【题型】解答题　【知识点】立体几何　【难度】medium
如图，在直三棱柱 \(ABC - A'B'C'\) 中，\(AB \perp AC\)，\(AC = AB = 2\)，\(AA' = 2\sqrt{2}\)，点 \(D\) 是棱 \(AA'\) 的中点。

\noindent
(1) 求证：平面 \(CDB' \perp\) 平面 \(CBB'C'\)；\\
(2) 求点 \(C'\) 到平面 \(CDB'\) 的距离以及三棱锥 \(C' - CDB'\) 的体积。

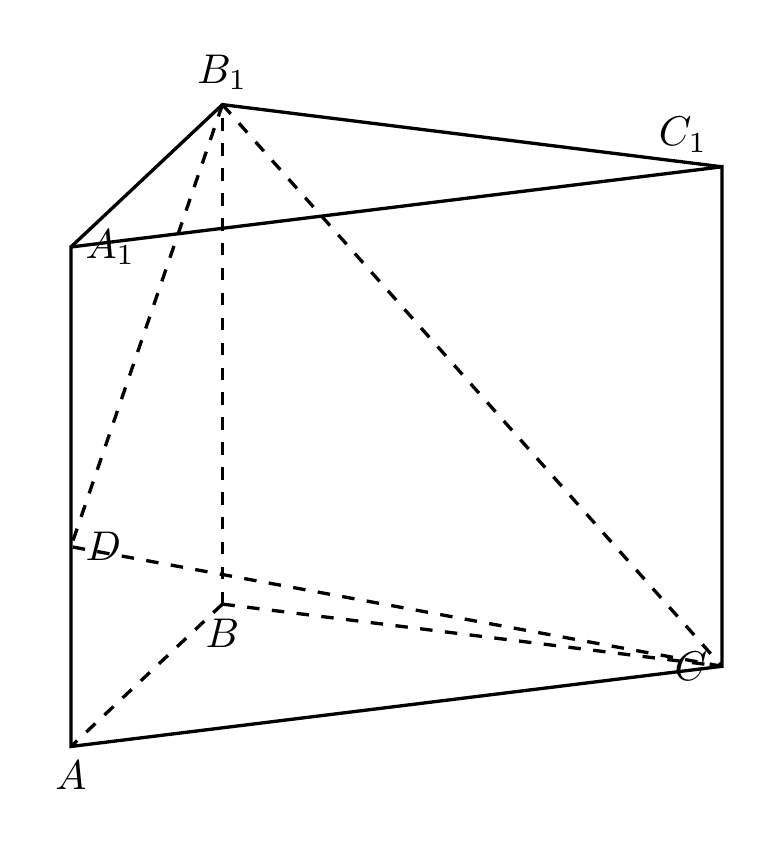
【解答】
\textbf{【答案】} (1) 证明见详解；\quad (2) \(2\)；\(\dfrac{4\sqrt{2}}{3}\)

\vspace{0.3cm}
\noindent
\textbf{【分析】} (1) 利用面面垂直的判定定理进行证明；(2) 利用等体积法求解即可。

\vspace{0.3cm}
\noindent
\textbf{【解答】}

\vspace{0.3cm}
\noindent
(1) 证明：

\noindent
连接 \(BC' \cap B'C = M\)，取 \(BC\) 的中点 \(N\)，连接 \(AN\)，\(MN\)，\(\because AB = AC\)，\(\therefore AN \perp BC\)，\\
\(\because\) 在直三棱柱 \(ABC - A'B'C'\) 中，平面 \(ABC \perp\) 平面 \(CBB'C'\)，平面 \(ABC \cap\) 平面 \(CBB'C' = BC\)，\(AN \subset\) 平面 \(ABC\)，\\
\(\therefore AN \perp\) 平面 \(CBB'C'\)，\(\because M\)，\(N\) 分别为 \(BC'\)，\(BC\) 的中点，\(\therefore MN \parallel BB'\)，且 \(MN = \dfrac{1}{2}BB'\)，\\
\(\because\) 点 \(D\) 是棱 \(AA'\) 的中点，\(\therefore AD \parallel BB'\)，且 \(AD = \dfrac{1}{2}BB'\)，\(\therefore AD \parallel MN\) 且 \(AD = MN\)，\(\therefore\) 四边形 \(ADMN\) 是平行四边形，\\
\(\therefore AN \parallel MD\)，\(\therefore MD \perp\) 平面 \(CBB'C'\)，\(\because MD \subset\) 平面 \(CDB'\)，\(\therefore\) 平面 \(CDB' \perp\) 平面 \(CBB'C'\)；

\vspace{0.3cm}
\noindent
(2) \(\because AB \perp AC\)，\(AC = AB = 2\)，\(AA' = 2\sqrt{2}\)，\(\therefore BC = B'C' = 2\sqrt{2}\)，\(B'C = 4\)，\\
\(\because\) 点 \(D\) 是棱 \(AA'\) 的中点，\\
\(\therefore AD = DA' = \sqrt{2}\)，\(\because AC = AB = A'B' = 2\)，\(\therefore CD = B'D = \sqrt{6}\)，\\
由 (1) 知 \(MD \perp\) 平面 \(CBB'C'\)，\\
\(\therefore MD \perp BC'\)，\(\therefore MD = \sqrt{CD^2 - CM^2} = \sqrt{6 - 4} = \sqrt{2}\)，\\
\(\therefore S_{\triangle CDB'} = \dfrac{1}{2} \times B'C \times MD = \dfrac{1}{2} \times 4 \times \sqrt{2} = 2\sqrt{2}\)，\\
\(S_{\triangle B'C'C} = \dfrac{1}{2} \times B'C' \times CC' = \dfrac{1}{2} \times 2\sqrt{2} \times 2\sqrt{2} = 4\)，\\
设点 \(C'\) 到平面 \(CDB'\) 的距离为 \(h\)，\\
\(\therefore V_{C' - CDB'} = V_{D - B'C'C} = \dfrac{1}{3} \times S_{\triangle B'C'C} \times DM = \dfrac{1}{3} \times 4 \times \sqrt{2} = \dfrac{4\sqrt{2}}{3}\)，\\
\(\therefore \dfrac{1}{3}S_{\triangle CDB'}h = \dfrac{1}{3} \times 2\sqrt{2}h = \dfrac{4\sqrt{2}}{3}\)，\(\therefore h = 2\)，\\
\(\therefore\) 点 \(C'\) 到平面 \(CDB'\) 的距离为 \(2\)，三棱锥 \(C' - CDB'\) 的体积为 \(\dfrac{4\sqrt{2}}{3}\)。
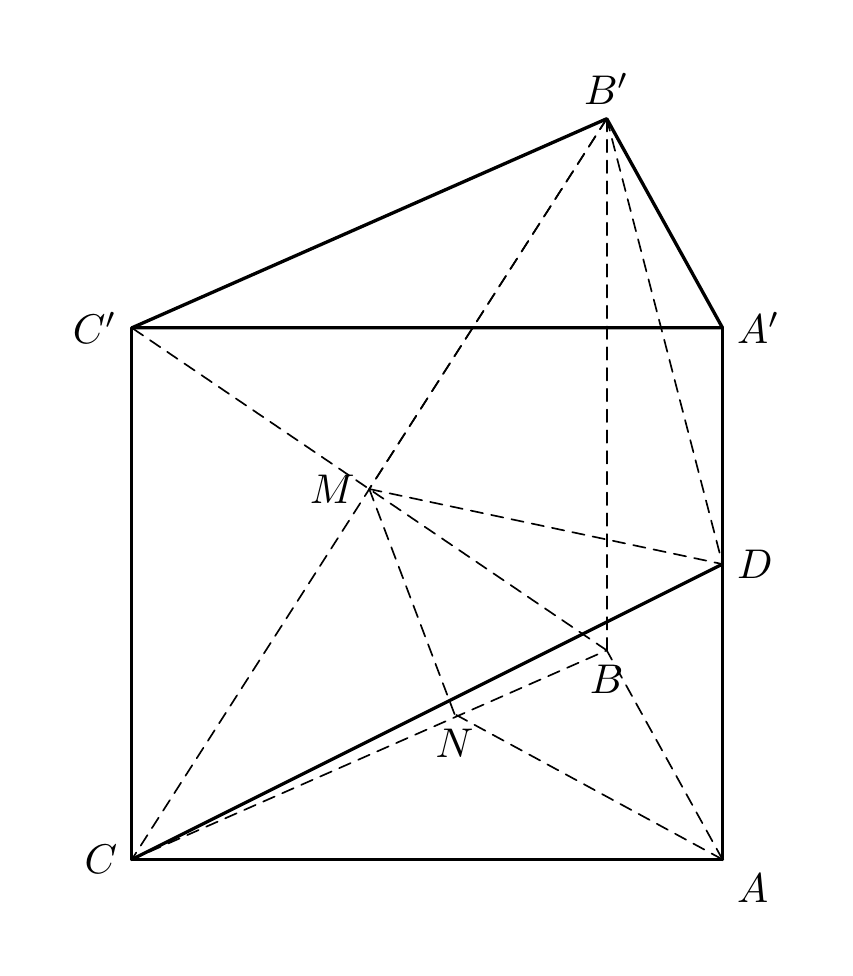